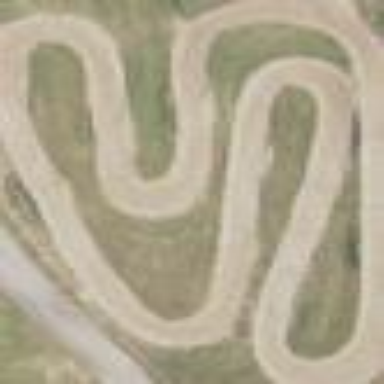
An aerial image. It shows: Dirt raceway designated for motocross sport.